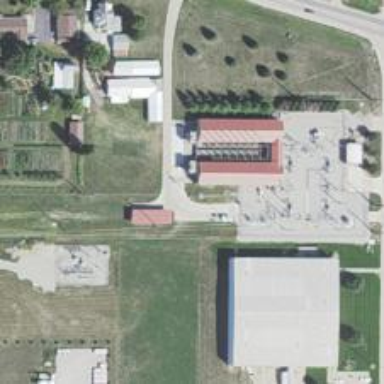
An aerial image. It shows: Generator is pictured.